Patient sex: M
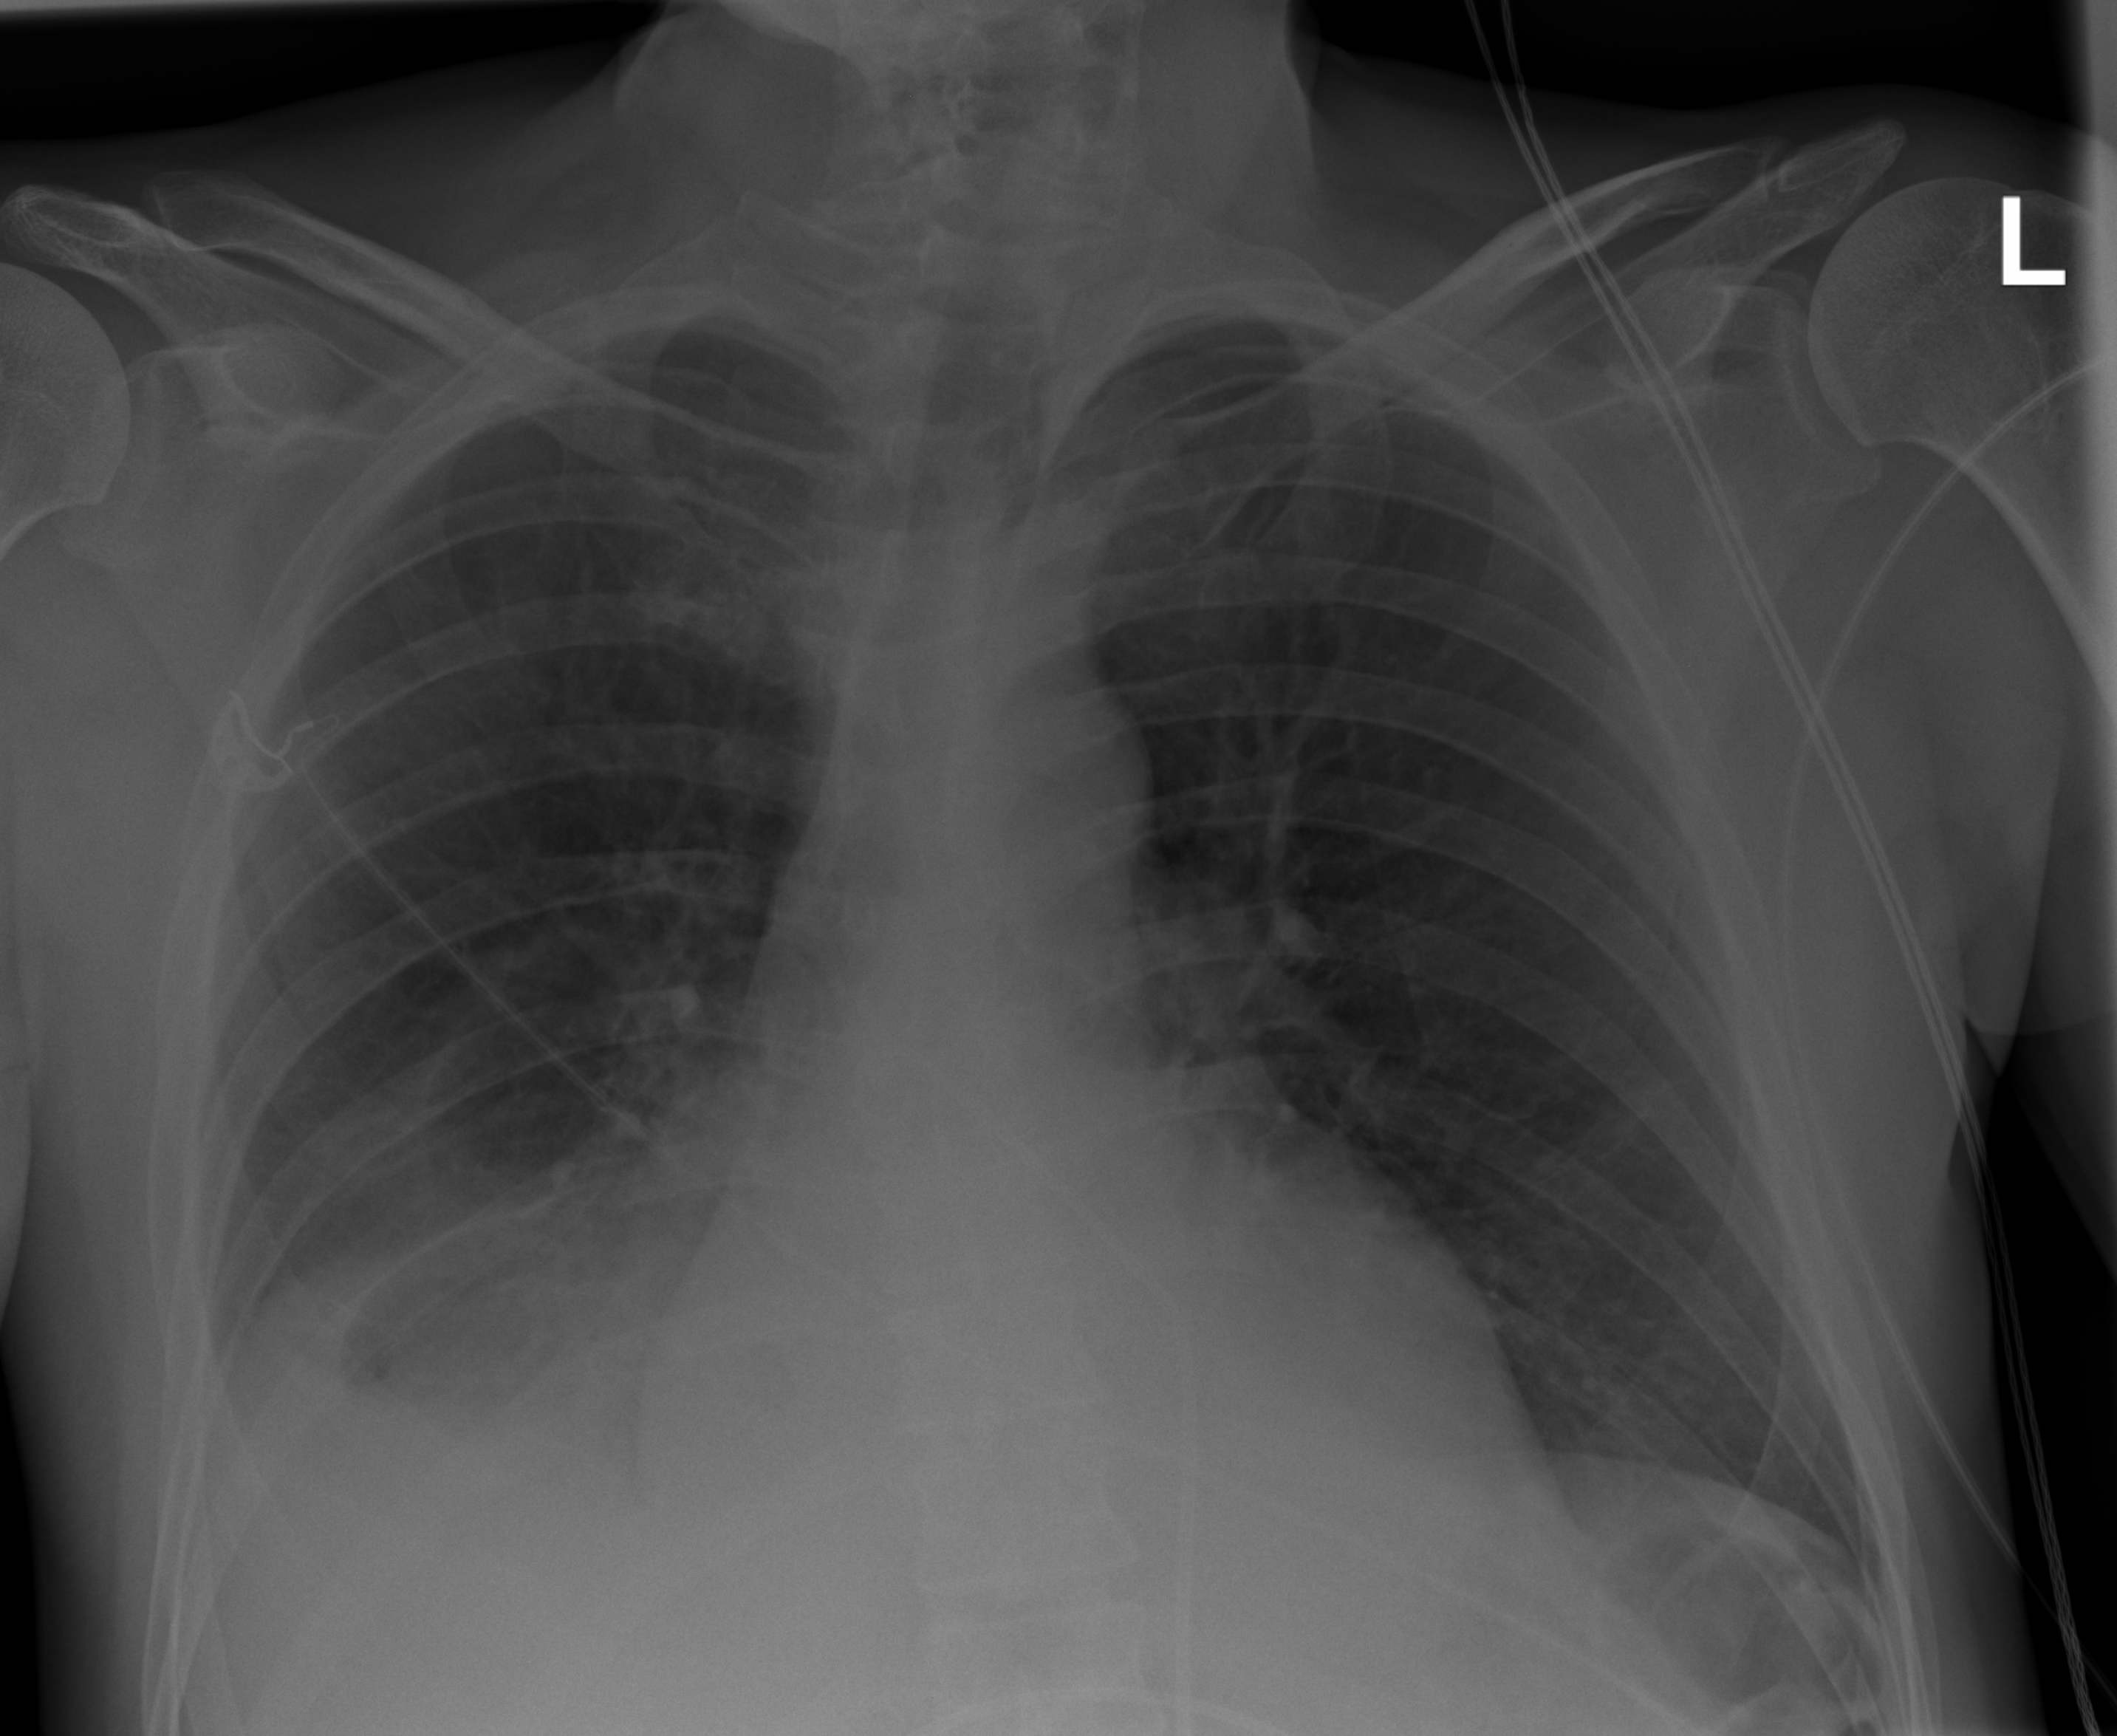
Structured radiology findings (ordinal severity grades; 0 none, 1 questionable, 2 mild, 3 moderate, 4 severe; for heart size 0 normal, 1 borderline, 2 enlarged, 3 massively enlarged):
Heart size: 0
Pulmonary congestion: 0
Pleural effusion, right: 2
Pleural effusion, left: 0
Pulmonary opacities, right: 1
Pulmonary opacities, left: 0
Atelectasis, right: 2
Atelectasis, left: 0